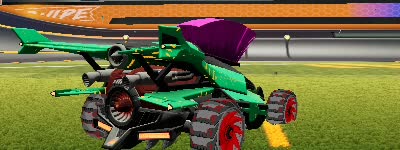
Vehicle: aftershock